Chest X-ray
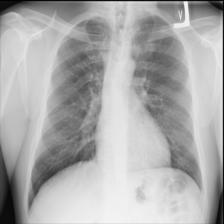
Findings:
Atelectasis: negative
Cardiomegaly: negative
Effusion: negative
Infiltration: negative
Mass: negative
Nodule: negative
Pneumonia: negative
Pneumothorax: negative
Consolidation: negative
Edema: negative
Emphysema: negative
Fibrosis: negative
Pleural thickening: negative
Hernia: negative